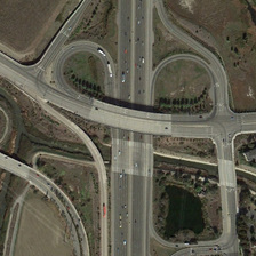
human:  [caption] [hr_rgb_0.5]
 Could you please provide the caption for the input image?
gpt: A slightly curved viaduct extends to the busy, wide and flat road.

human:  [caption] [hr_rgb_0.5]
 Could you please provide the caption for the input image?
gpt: The two round ramps of the overpass form the shape of an owl.

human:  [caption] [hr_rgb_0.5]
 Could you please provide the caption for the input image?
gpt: The two round ramps of the viaduct form the shape of owl's eyes.

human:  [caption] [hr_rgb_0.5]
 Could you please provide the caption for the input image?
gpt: there are two loops in the viaduct .

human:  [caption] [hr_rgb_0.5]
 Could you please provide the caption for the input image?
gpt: The slightly curved viaduct stretches out on a wide, straight road on the ground.